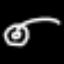
Label: donut